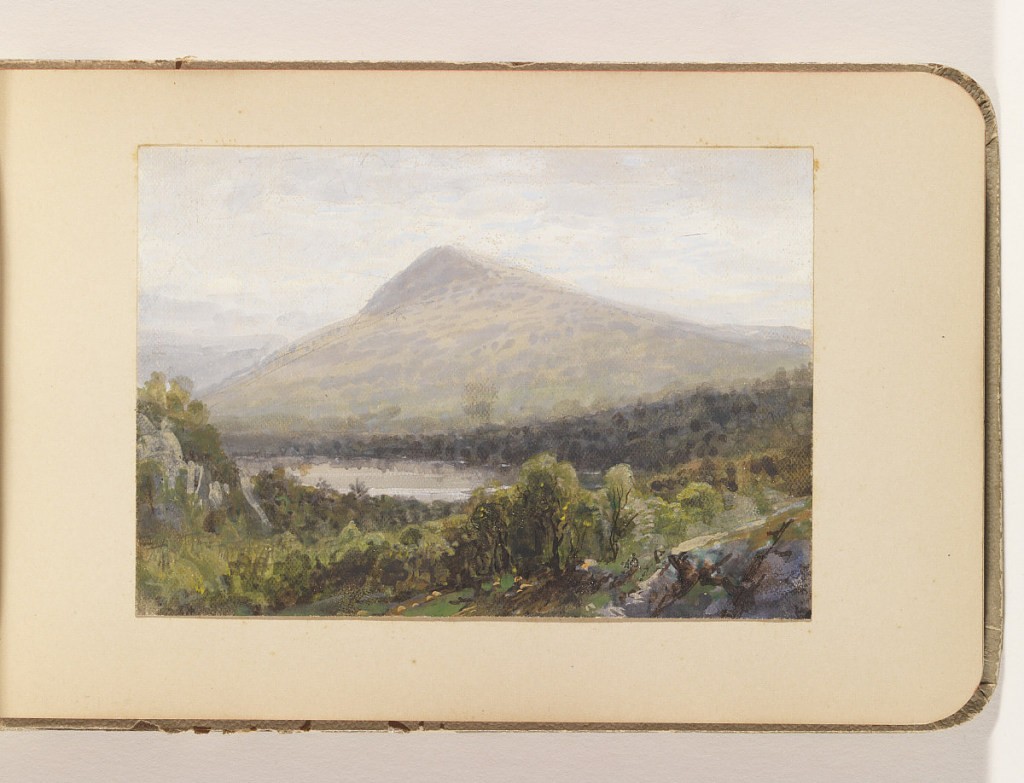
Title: Adirondack Mountain View
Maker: William Trost Richards, American, 1833–1905
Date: ca. 1860
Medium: Brush and watercolor, white gouache, graphte on wove paper, laid down
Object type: Album page
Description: View towards pyramidal shaped mountain. Rocks left and right (corner) foreground lead to small lake with forest and mountain in middle ground, distant mountains at left.